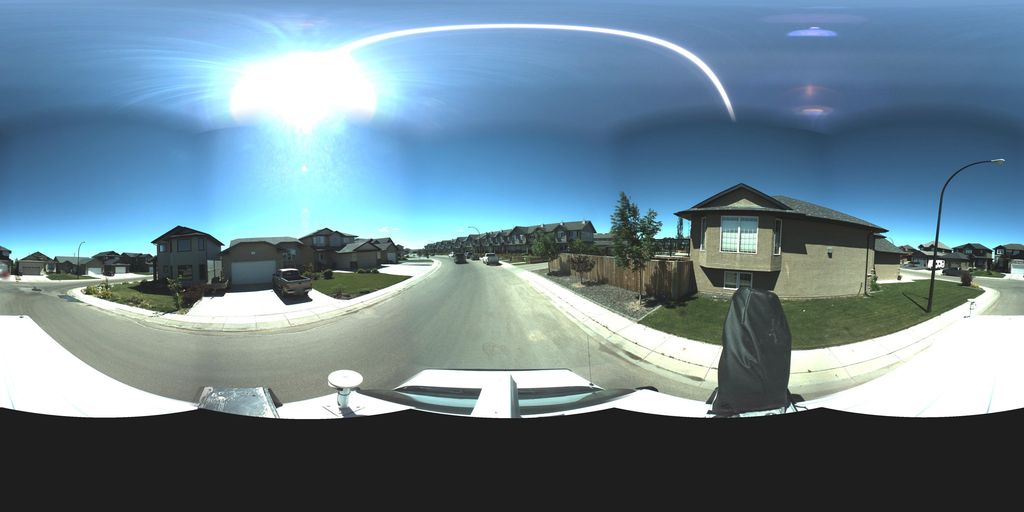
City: saskatoon